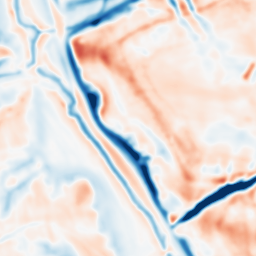
Category: multiscale
Decomposition family: dog_multiscale
Decomposition parameters: sigma_ratio: 1.6
n_scales: 3
base_sigma: 2
Upsampling method: quartic
Upsampling parameters: scale: 8
Upsampling scale: 8